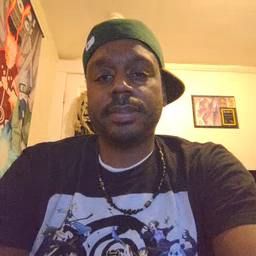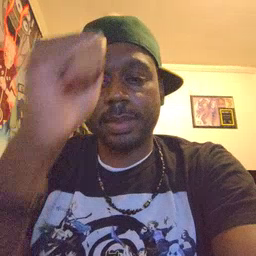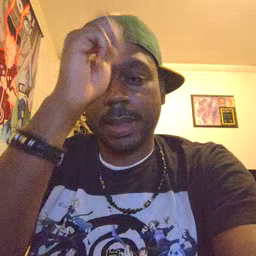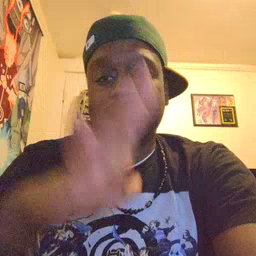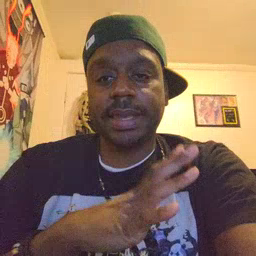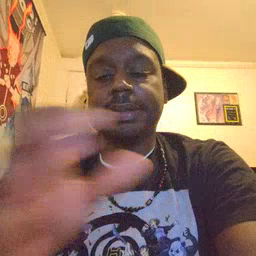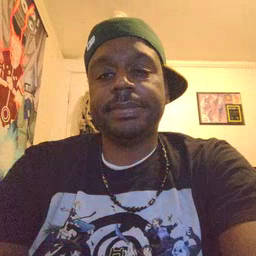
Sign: man